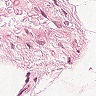
Metastatic tissue present: no